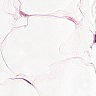
Metastatic tissue present: no